Question: I need help with the jQuery datepicker. I have an array of dates. I need all of the dates disabled except for the dates in this array. I have code working where it does the exact opposite. I create the array of dates in PHP (I know their date features better) and then bring them into the javascript. I am using laravel framework with blade templating. If someone could modify what I have to work or have a better solution, that would be great!
- Every Wednesday is available unless it is Wednesday then use the following Wednesday
- Every OTHER Saturday is available starting with 03/07/2015
Here is my code:
HTML
'''
<div class="form-group">
<div class="col-md-6">
{{ Form::text('orientation', '', array('class' => 'form-control', 'id' => 'orientation',
'placeholder' => 'Orientation Date', 'required' => 'required')) }}
</div>
</div>
'''
Javascript
'''
$(function() {
var array = {{$data['availableSat']}}
$('#orientation').datepicker({
beforeShowDay: function(date){
var string = jQuery.datepicker.formatDate('yy-mm-dd', date);
alert(array.indexOf(string));
return [ array.indexOf(string) == -1 ]
}
});
});
'''
PHP
'''
public function getMoreInfo()
{
//Gather Orientation Dates
$time = time();
$dayName = date("D", strtotime("now"));
//First get the available Wednesdays
if ($dayName === "Wed")
{
$wed1 = date('m/d/Y', strtotime('+1 week Wednesday'));
$wed2 = date('m/d/Y', strtotime('+2 week Wednesday'));
$wed3 = date('m/d/Y', strtotime('+3 week Wednesday'));
$sqlWed1 = date('Y-m-d', strtotime('+1 week Wednesday'));
$sqlWed2 = date('Y-m-d', strtotime('+2 week Wednesday'));
$sqlWed3 = date('Y-m-d', strtotime('+3 week Wednesday'));
}
else
{
$wed1 = date('m/d/Y', strtotime('next Wednesday'));
$wed2 = date('m/d/Y', strtotime('+1 week Wednesday'));
$wed3 = date('m/d/Y', strtotime('+2 week Wednesday'));
$sqlWed1 = date('Y-m-d', strtotime('next Wednesday'));
$sqlWed2 = date('Y-m-d', strtotime('+1 week Wednesday'));
$sqlWed3 = date('Y-m-d', strtotime('+2 week Wednesday'));
}
$data['availableWed'][] = $sqlWed1;
$data['availableWed'][] = $sqlWed2;
$data['availableWed'][] = $sqlWed3;
//Get the available Saturdays -> Every other sat can be derived by using week numbers and checking for odd or even
$week = date("W"); //php function for current week number
//Evaluate the sat for a few weeks out
for ($i=0; $i<4; $i++)
{
$lastDigitWeek = substr($week,-1);
//If the week is odd then there is orientation
if ($lastDigitWeek == '1' || $lastDigitWeek == '3' || $lastDigitWeek == '5' || $lastDigitWeek == '7' || $lastDigitWeek == '9')
{
$time2 = strtotime('Saturday', $time);
$time3 = gmdate("Y-m-d", $time2);
$Saturdays[$i] = "N/A";
//Disabled Saturdays
$disableDates[] = $time3;
}
else
{
if ($dayName === "Sun")
{
$time2 = strtotime('+1 week Saturday', $time);
$time3 = gmdate("m/d/Y", $time2);
$time4 = gmdate("Y-m-d", $time2);
}
else
{
$time2 = strtotime('Saturday', $time);
$time3 = gmdate("m/d/Y", $time2);
$time4 = gmdate("Y-m-d", $time2);
}
//Available Saturdays
$Saturdays[$i] = $time3;
$saturdaysSQL[] = $time4;
}
$week = $week + 1;
$time = $time + 604800;
}
$data['availableSat'] = json_encode($saturdaysSQL);
$data['availableWed'] = json_encode($data['availableWed']);
return View::Make('apps.newHire.menuMoreInfo')->with('data', $data);
}
'''
Produces:

Thanks Guys,
Anthony
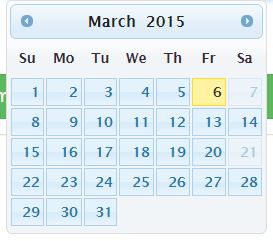
Answer: As stated by bobdye
> return [ array.indexOf(string) !== -1 ]